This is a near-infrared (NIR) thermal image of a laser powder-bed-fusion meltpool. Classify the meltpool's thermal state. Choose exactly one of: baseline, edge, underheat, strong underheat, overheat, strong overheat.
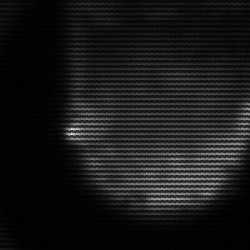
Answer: edge